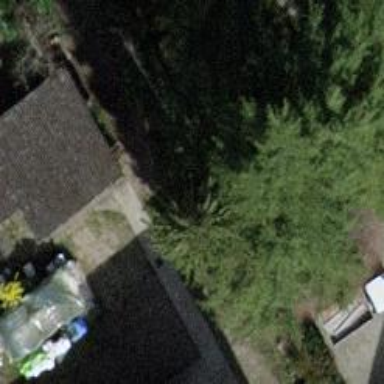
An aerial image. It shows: Evergreen needle-leaved tree.